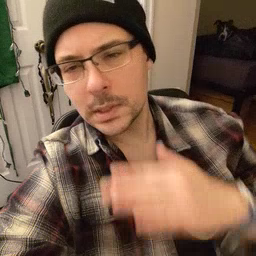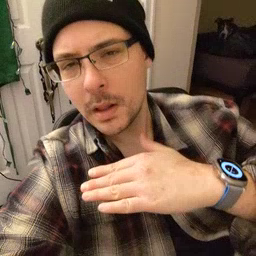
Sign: table